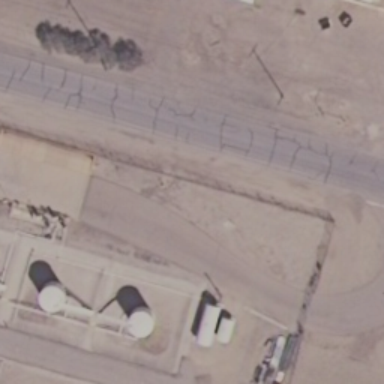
The two tanks are connected to each other .